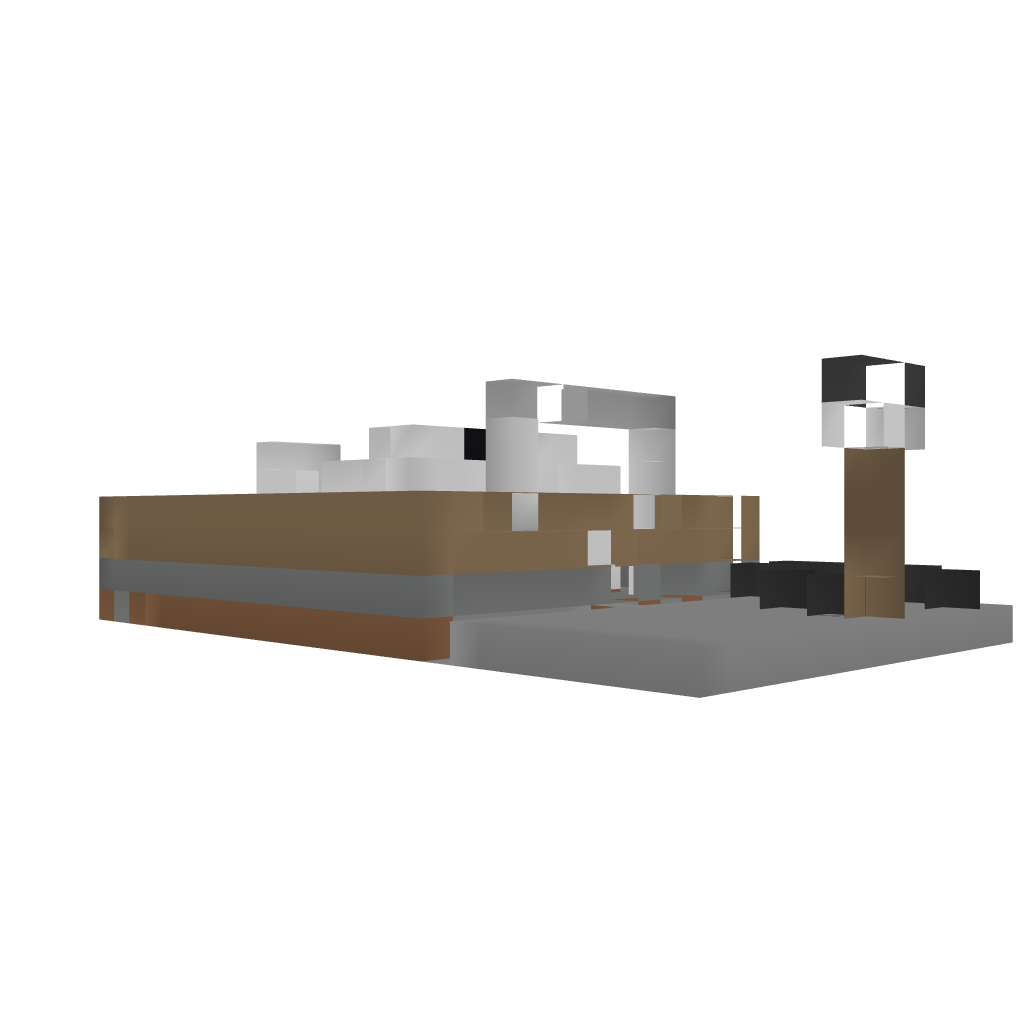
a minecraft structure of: Electric Station #1